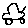
Label: car